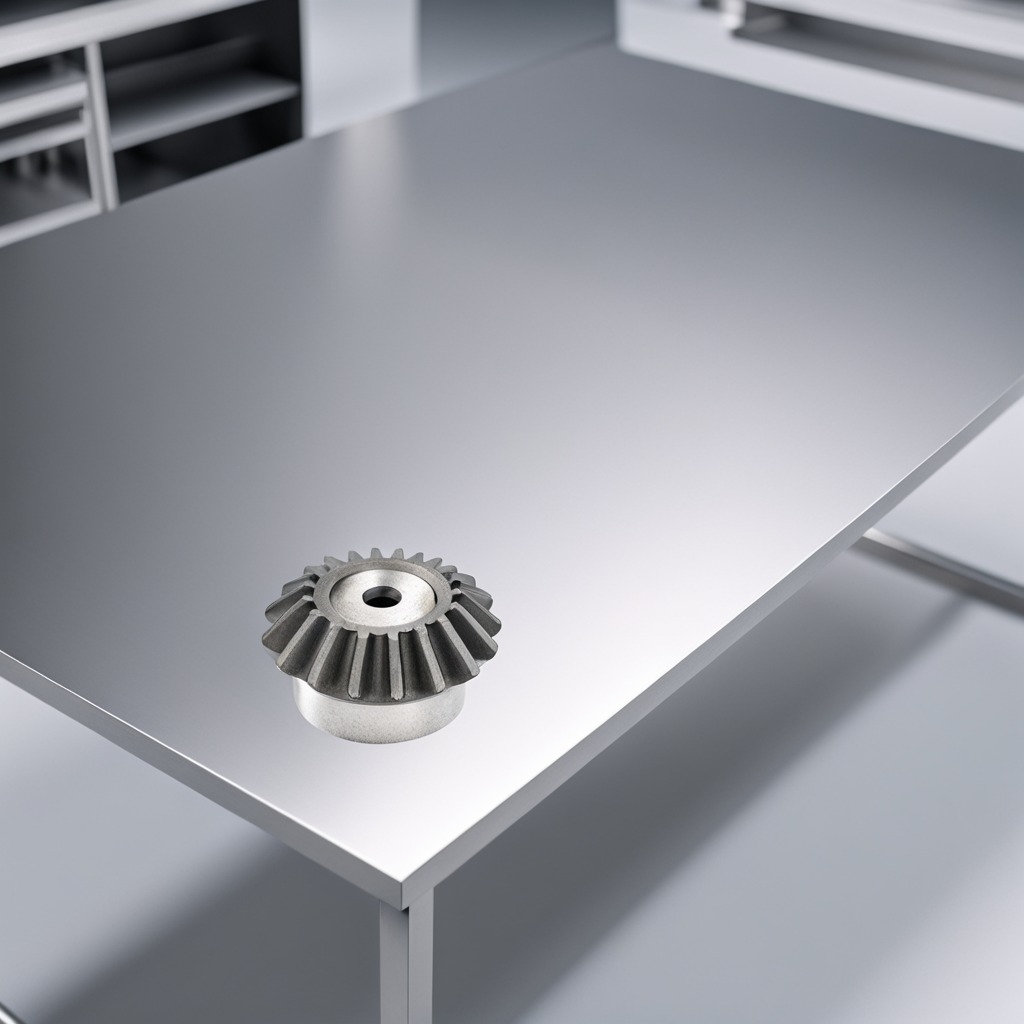
A steel gear with teeth is lying on the stainless steel table.